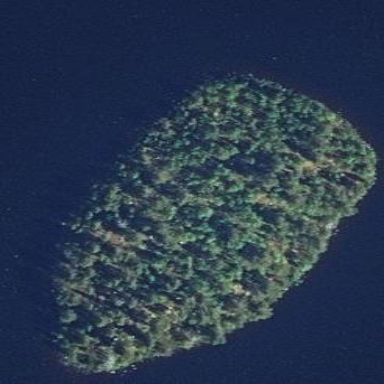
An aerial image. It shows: Island.